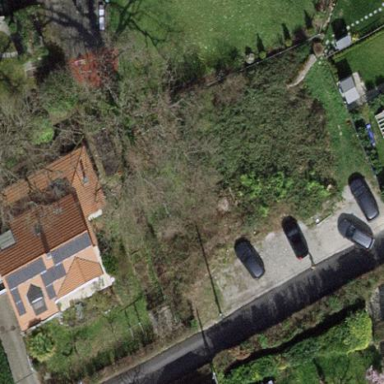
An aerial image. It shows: Garden surrounded by fence.